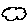
Label: cloud